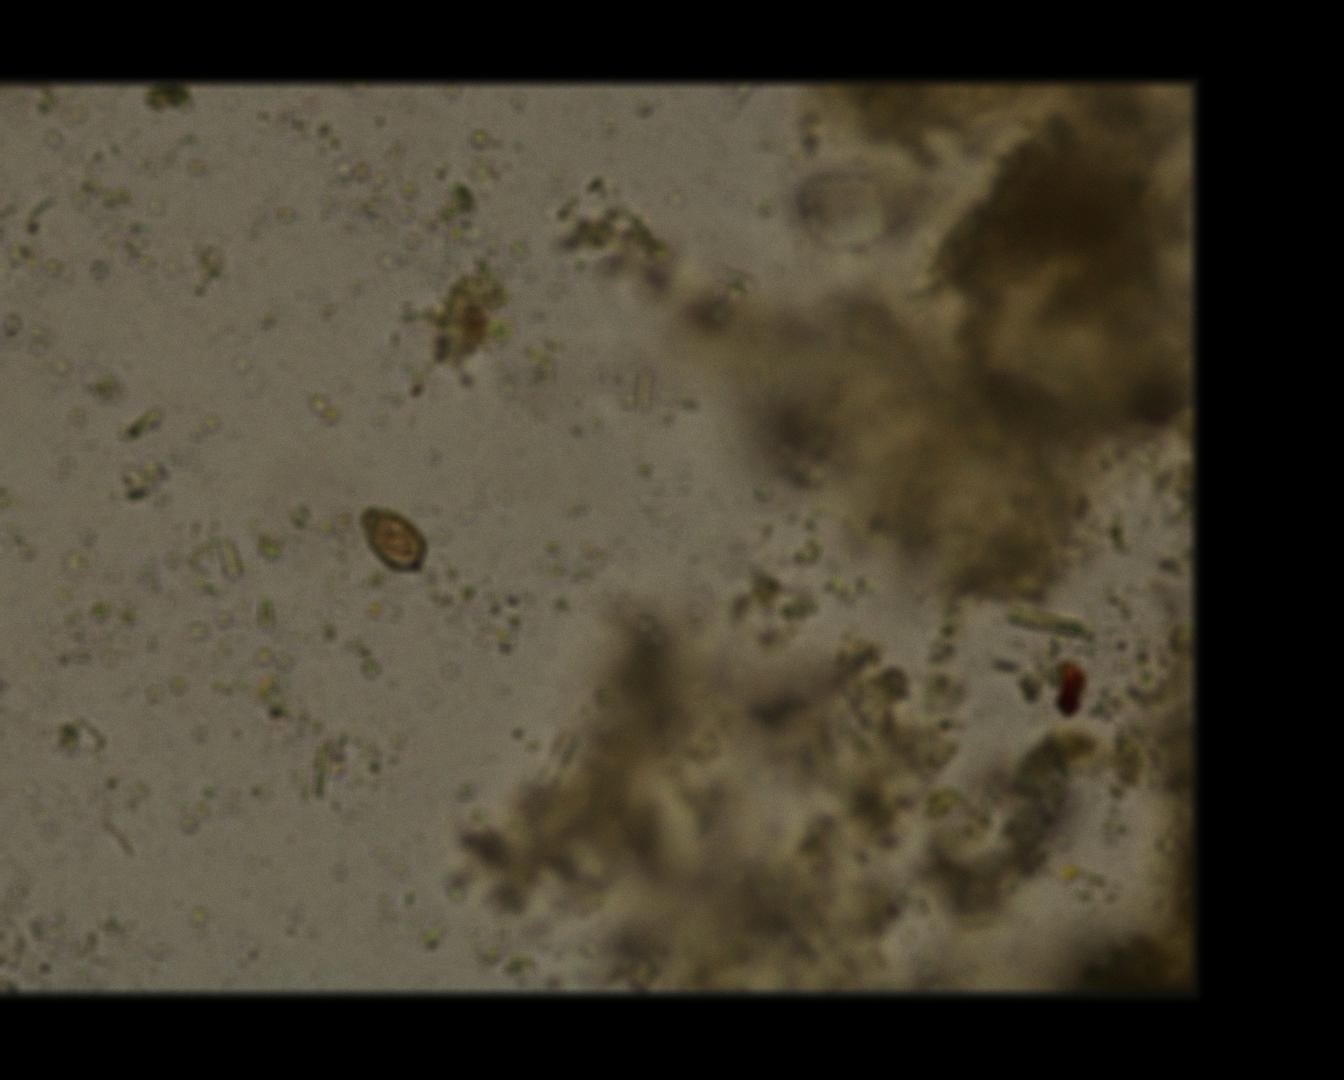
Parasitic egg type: Opisthorchis viverrine